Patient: sex M, age 47
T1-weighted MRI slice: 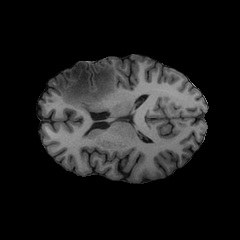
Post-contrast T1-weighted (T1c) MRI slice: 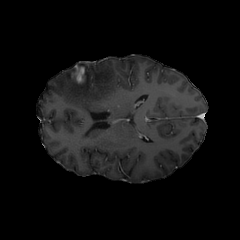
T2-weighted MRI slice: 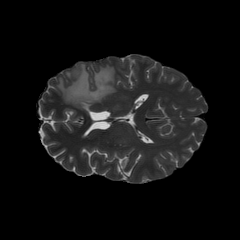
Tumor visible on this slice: yes
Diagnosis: Glioblastoma, IDH-wildtype
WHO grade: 4